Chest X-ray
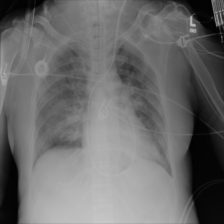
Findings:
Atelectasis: negative
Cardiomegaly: negative
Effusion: negative
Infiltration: positive
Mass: negative
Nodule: negative
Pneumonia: negative
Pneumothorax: negative
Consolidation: negative
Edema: negative
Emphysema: negative
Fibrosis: negative
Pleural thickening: negative
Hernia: negative